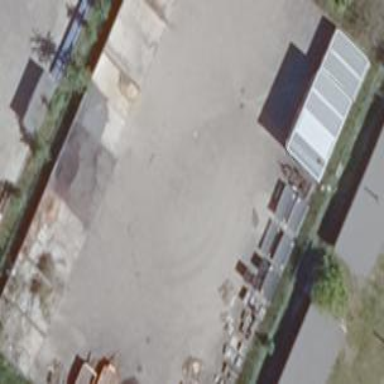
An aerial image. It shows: Building yard.